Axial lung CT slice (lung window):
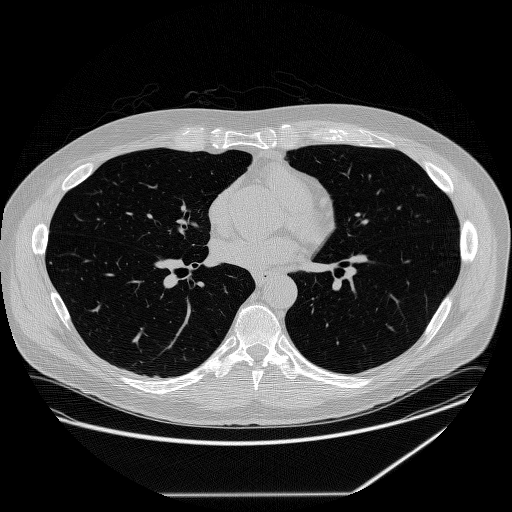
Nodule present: no